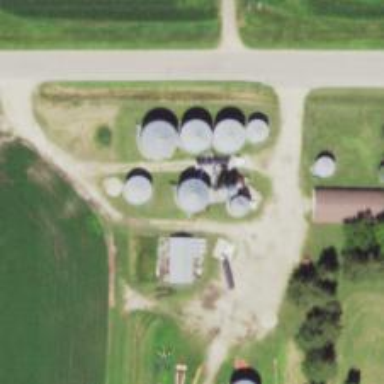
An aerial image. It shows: Silo.